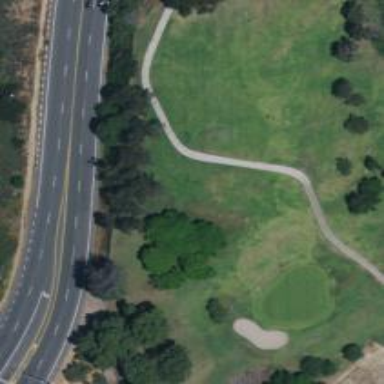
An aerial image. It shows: Service road used as golf cart path.